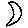
Label: moon